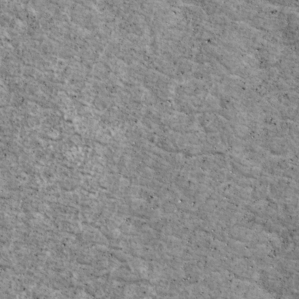
Label: non_frost